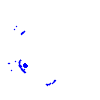
Particle: electron